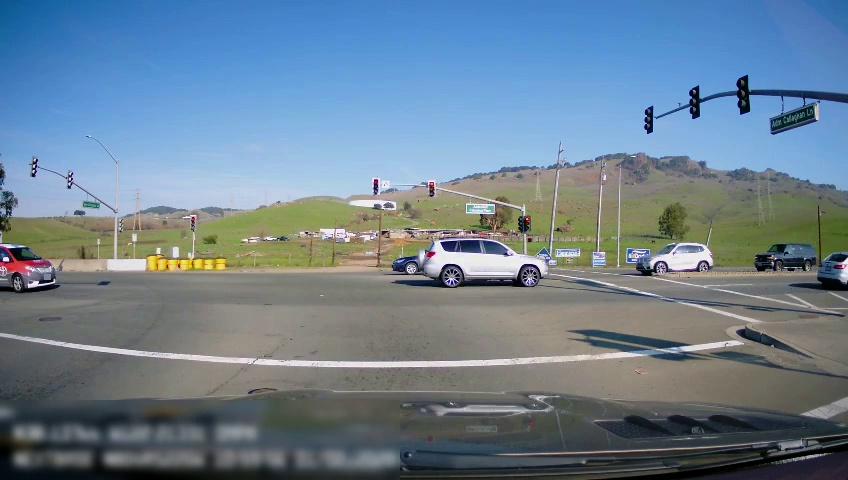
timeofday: Day
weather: Sunny
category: Drivable Space
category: Vehicles | Car
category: Vehicles | SUV
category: Vehicles | SUV
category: Vehicles | Car
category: Vehicles | SUV
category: Vehicles | Van
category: Lanes | Opposite Lane
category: Traffic | Lights
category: Traffic | Lights
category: Traffic | Lights
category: Traffic | Lights
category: Traffic | Lights
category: Traffic | Lights
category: Traffic | Lights
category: Traffic | Signs
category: Traffic | Lights
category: Traffic | Lights
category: Traffic | Signs
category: Traffic | Lights
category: Traffic | Lights
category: Traffic | Signs